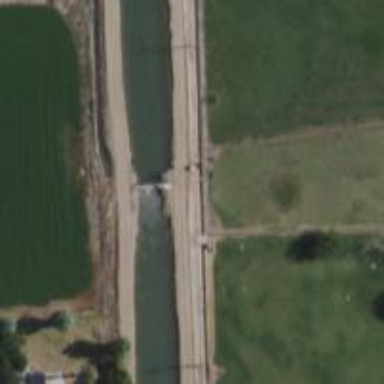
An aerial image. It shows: Weir along the waterway.